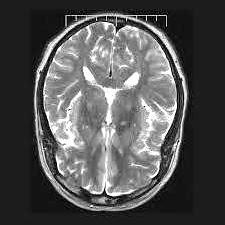
Label: notumor